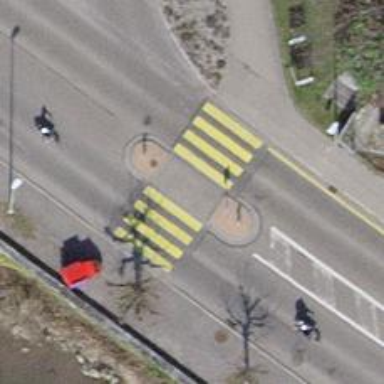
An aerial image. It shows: Marked pedestrian crossing with zebra designation and central island.